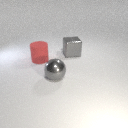
large gray metal cube to the right of large red rubber cylinder